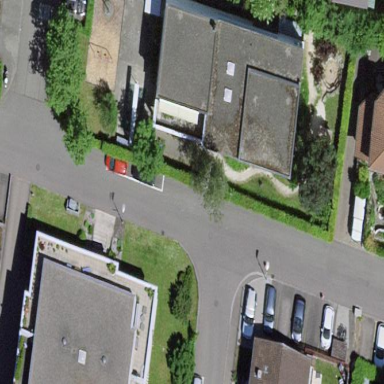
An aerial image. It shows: Kindergarten building.